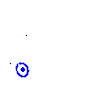
Particle: kaon